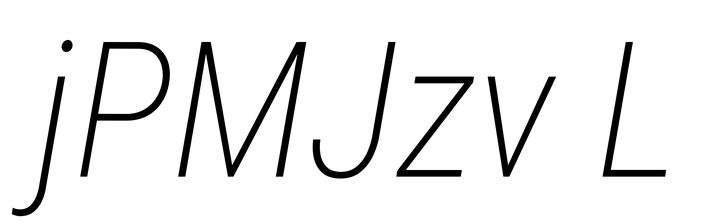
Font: Roboto-Italic_Condensed_ExtraLight_Italic